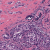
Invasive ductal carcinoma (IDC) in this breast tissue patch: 1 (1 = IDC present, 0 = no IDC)